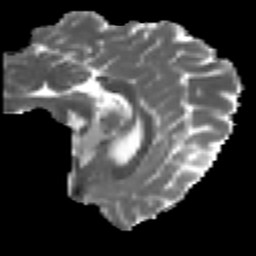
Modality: MD
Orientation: sagittal
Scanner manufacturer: ge
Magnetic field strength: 3 T
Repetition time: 7.98 s
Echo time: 0.0701 s